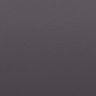
Metastatic tissue present: no